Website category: phone
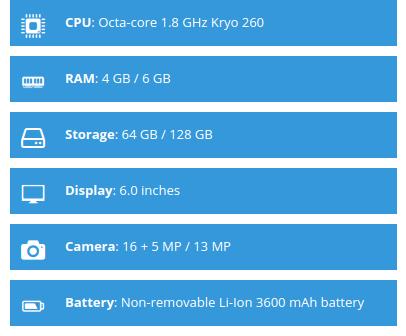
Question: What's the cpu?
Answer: Octa-core 1.8 GHz Kryo 260

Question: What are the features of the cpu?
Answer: Octa-core 1.8 GHz Kryo 260

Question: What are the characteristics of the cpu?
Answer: Octa-core 1.8 GHz Kryo 260

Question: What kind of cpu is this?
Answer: Octa-core 1.8 GHz Kryo 260

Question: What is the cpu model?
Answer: Octa-core 1.8 GHz Kryo 260

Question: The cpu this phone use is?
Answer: Octa-core 1.8 GHz Kryo 260

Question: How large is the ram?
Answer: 4 GB / 6 GB

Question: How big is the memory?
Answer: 4 GB / 6 GB

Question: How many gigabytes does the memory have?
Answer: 4 GB / 6 GB

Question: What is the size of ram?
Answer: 4 GB / 6 GB

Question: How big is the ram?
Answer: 4 GB / 6 GB

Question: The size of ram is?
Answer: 4 GB / 6 GB

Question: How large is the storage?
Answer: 64 GB / 128 GB

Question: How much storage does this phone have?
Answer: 64 GB / 128 GB

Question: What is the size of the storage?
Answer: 64 GB / 128 GB

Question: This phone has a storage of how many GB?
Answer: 64 GB / 128 GB

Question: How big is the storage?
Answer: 64 GB / 128 GB

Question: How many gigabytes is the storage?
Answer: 64 GB / 128 GB

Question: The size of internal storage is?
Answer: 64 GB / 128 GB

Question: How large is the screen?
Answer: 6.0 inches

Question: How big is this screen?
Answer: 6.0 inches

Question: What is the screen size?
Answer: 6.0 inches

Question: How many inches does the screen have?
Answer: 6.0 inches

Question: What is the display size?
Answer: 6.0 inches

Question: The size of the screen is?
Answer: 6.0 inches

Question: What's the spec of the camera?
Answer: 16 + 5 MP / 13 MP

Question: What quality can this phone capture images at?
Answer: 16 + 5 MP / 13 MP

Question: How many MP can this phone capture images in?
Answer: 16 + 5 MP / 13 MP

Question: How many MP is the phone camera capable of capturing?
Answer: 16 + 5 MP / 13 MP

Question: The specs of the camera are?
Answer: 16 + 5 MP / 13 MP

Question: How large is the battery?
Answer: Non-removable Li-Ion 3600 mAh battery

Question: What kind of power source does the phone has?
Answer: Non-removable Li-Ion 3600 mAh battery

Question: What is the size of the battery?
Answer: Non-removable Li-Ion 3600 mAh battery

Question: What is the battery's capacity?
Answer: Non-removable Li-Ion 3600 mAh battery

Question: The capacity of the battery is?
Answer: Non-removable Li-Ion 3600 mAh battery